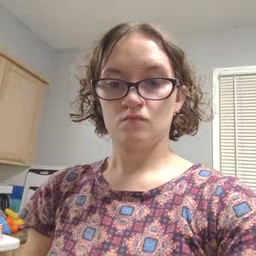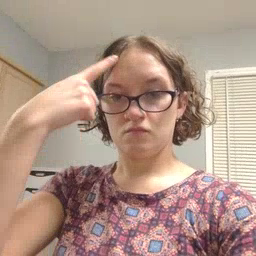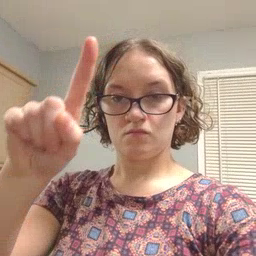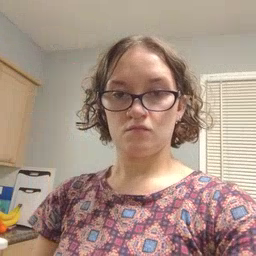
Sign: for